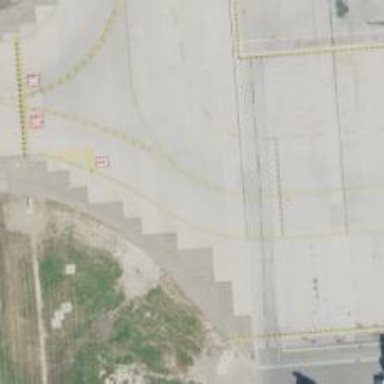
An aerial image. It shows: View of taxiway at the airport.